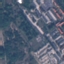
Land use / land cover class: Industrial